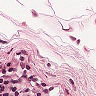
Metastatic tissue present: no